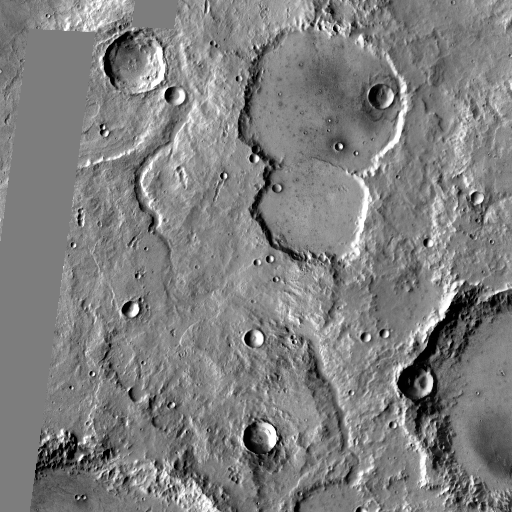
Crater classes present: Background, Other, Layered, Buried, Secondary